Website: macys
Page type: customer-info-address
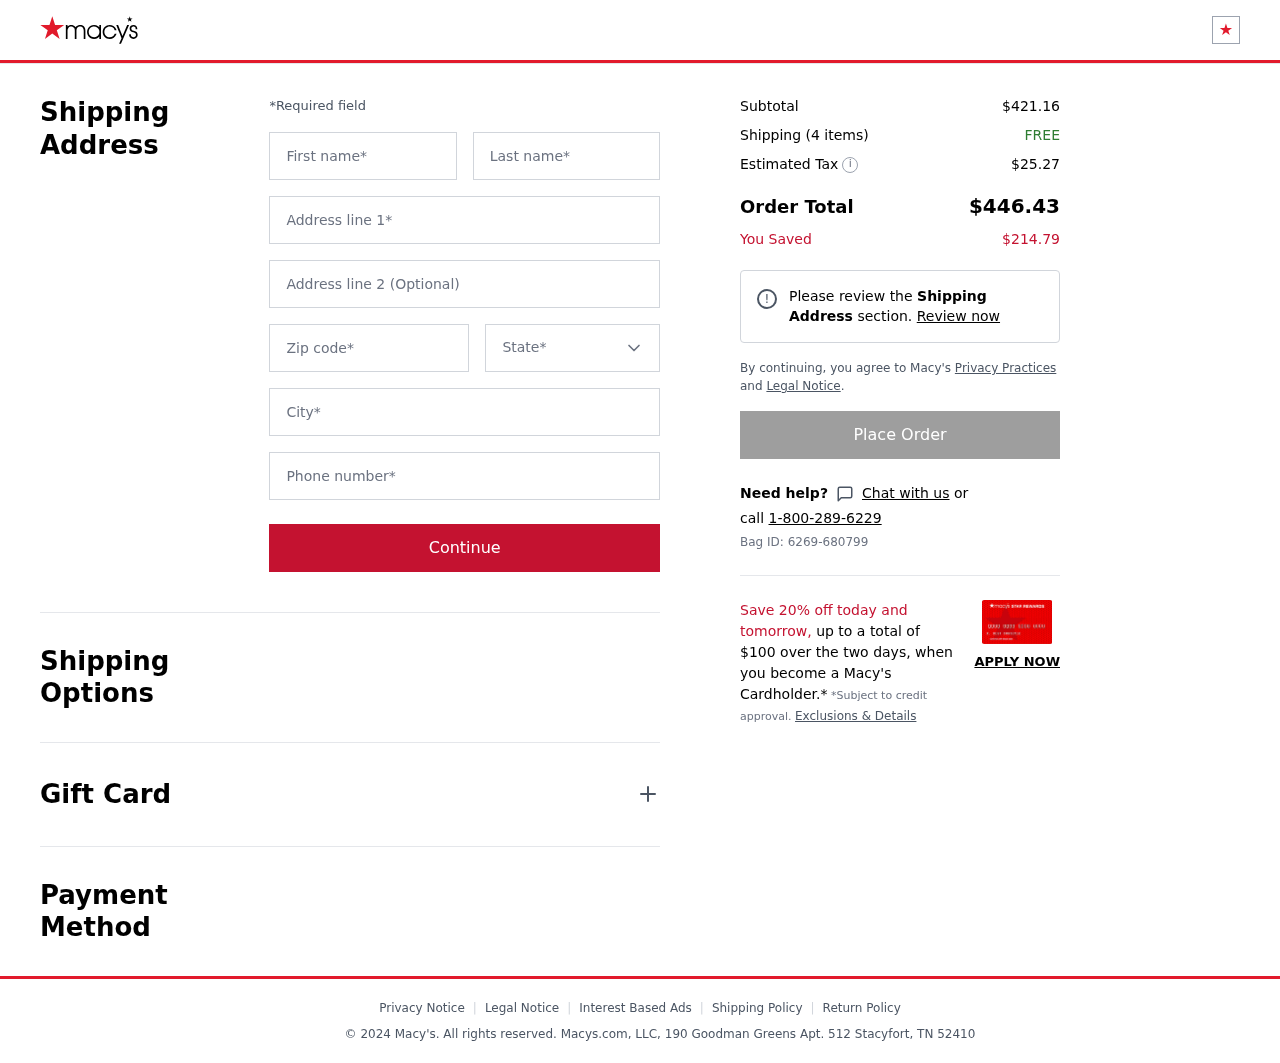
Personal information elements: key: PII_CITY
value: Stacyfort
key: PII_FIRSTNAME
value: Amy
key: PII_LASTNAME
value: Leonard
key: PII_PHONE
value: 6598659164
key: PII_POSTCODE
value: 52410
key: PII_STATE
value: Tennessee
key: PII_STREET
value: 190 Goodman Greens Apt. 512
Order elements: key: ORDER_SUBTOTAL
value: $421.16
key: ORDER_NUM_ITEMS
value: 4
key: ORDER_SHIPPING_COST
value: FREE
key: ORDER_TAX
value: $25.27
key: ORDER_TOTAL
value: $446.43
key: ORDER_SAVINGS
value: $214.79
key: ORDER_BAG_ID
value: Bag ID: 6269-680799